Field crop: maize
Growth stage: 2
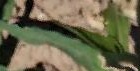
Species: maize